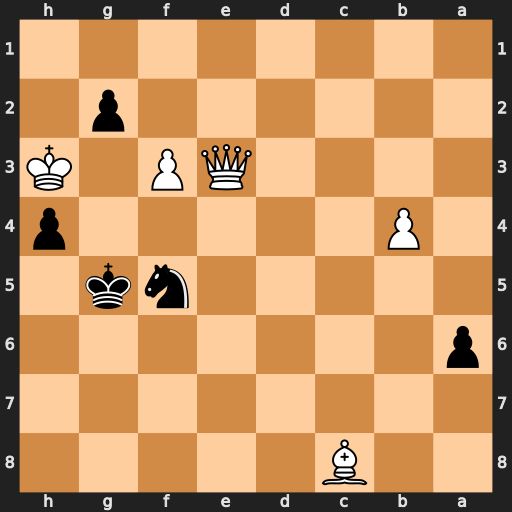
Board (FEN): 2B5/8/p7/5nk1/1P5p/4QP1K/6p1/8
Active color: b
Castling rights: -
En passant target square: -
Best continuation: Nxe3 Kh2 Kf4 Bxa6 h3 Bc8 Nf1+ Kg1 Kg3 Bxh3 Kxh3